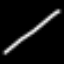
Label: line